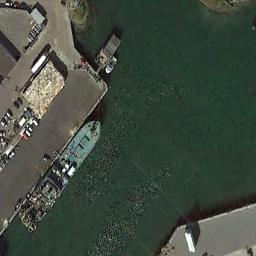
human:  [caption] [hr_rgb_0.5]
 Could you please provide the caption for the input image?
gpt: The cargo ship is docked at the truck terminal and the water is dark green .

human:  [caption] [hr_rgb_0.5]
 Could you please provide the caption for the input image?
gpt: A green general cargo ship docked by the dock .

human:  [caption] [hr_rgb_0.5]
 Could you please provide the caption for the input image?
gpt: There are many containers on the dock next to the ship .

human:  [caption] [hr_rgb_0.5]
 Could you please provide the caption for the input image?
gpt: There is a ship in the green water on the shore .

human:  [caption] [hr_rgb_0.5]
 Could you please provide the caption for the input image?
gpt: The green ship is at the harbor .